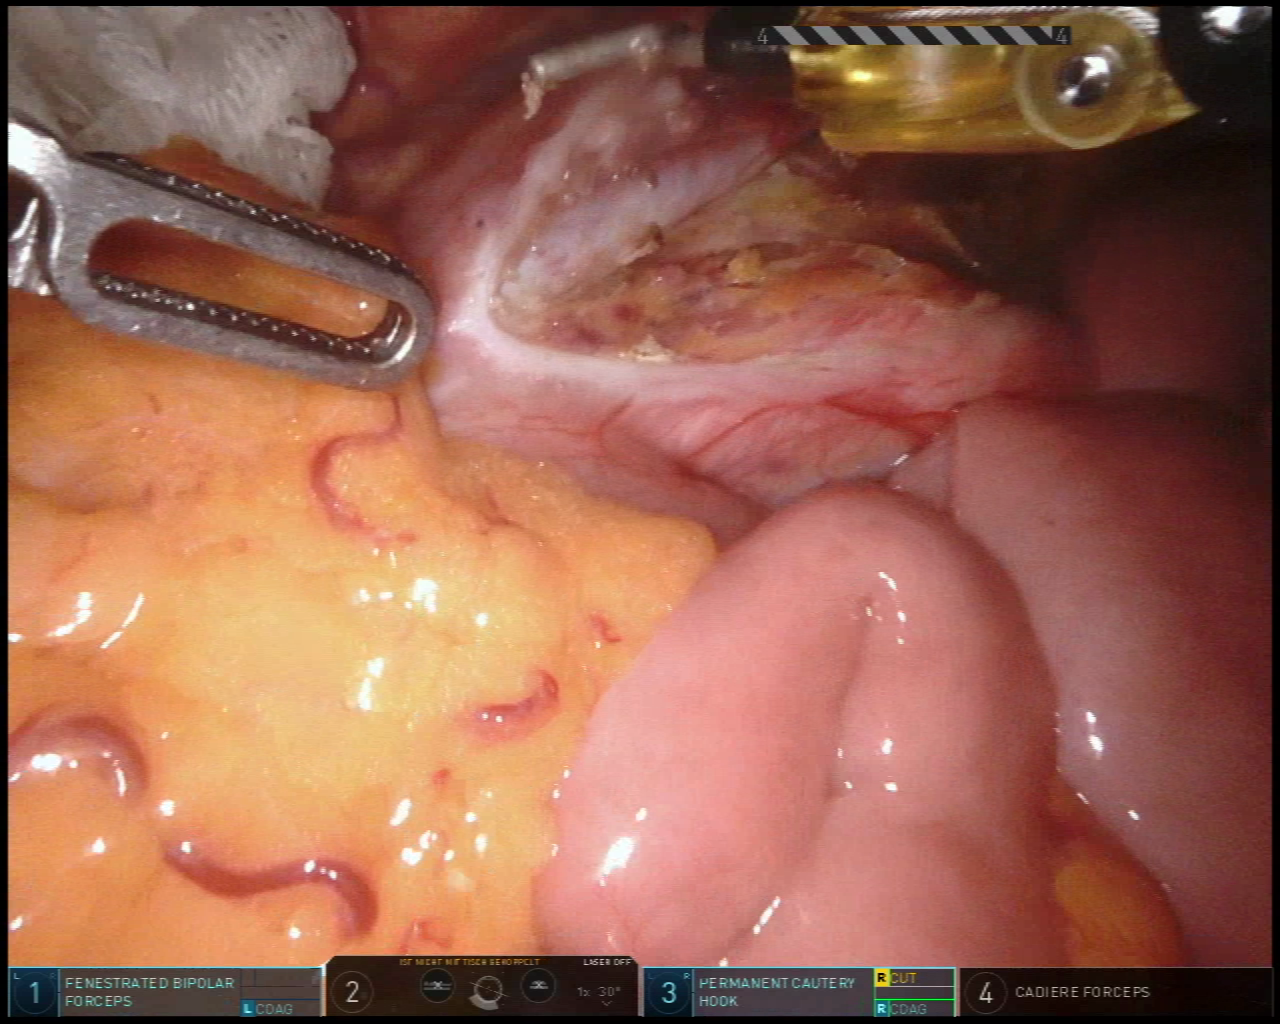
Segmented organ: inferior_mesenteric_artery
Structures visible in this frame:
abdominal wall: no
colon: no
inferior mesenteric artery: yes
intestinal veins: no
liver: no
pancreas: no
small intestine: yes
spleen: no
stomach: no
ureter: no
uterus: no
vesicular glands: no